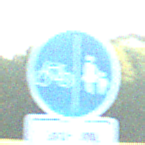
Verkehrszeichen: GetrennterRadUndGehwegRadwegLinks
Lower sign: BesondereFahrzeugeUndTransportgueter8
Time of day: MorningAfternoon
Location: Outdoor (Nature)
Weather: Clear
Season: NotSpecified
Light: Natural